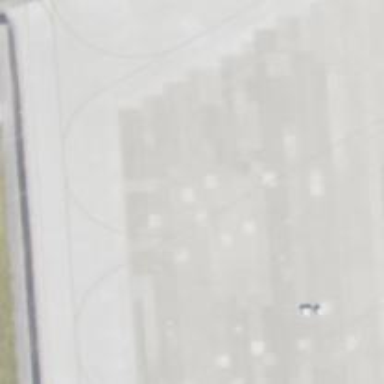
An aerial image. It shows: View of taxiway at the airport.